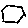
Label: hexagon